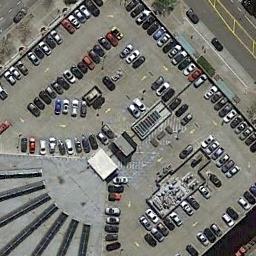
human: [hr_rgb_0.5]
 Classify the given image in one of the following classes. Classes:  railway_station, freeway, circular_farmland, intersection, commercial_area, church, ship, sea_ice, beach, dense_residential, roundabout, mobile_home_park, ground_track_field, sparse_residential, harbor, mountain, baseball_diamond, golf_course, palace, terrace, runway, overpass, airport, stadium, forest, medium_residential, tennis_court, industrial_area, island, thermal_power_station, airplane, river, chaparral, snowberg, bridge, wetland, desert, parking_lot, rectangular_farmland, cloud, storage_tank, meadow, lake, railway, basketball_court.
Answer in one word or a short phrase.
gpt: parking_lot